Question: You can see <URL> how nicely 'C#'code statement is parse to tokens. For example, the following code:
'''
namespace MyNamespace
{
class MyClass
{
public void MyFunction(int arg1)
{
int var1 = arg1;
}
}
}
'''
is parsed to this:

I want to do something like this but with 'T-SQL' statement instead. For example, if I have the following 'T-SQL' statement:
'''
IIF(COALESCE([Col001], [Col002], [Col003]) > [Col004], [Col005] * [Col006] + ISNULL([Col007], [Col008]), CONCAT(SUBSTRING([Col009], 0, 3), 'sample text', [Col010]))
'''
will give me something like this:
'''
IIF, COALESCE, ISNULL, CONCAT, SUBSTRING - functions
[Col001], [Col002], ... , [Col010] - columns
0, 3, 'sample text' - variables
'''
or in case I have:
'''
ISNULL([Col001], [Col002], [Col003])
'''
structure with errors:
'''
[The isnull function requires 2 argument(s).] - error
'''
There are not any free or paid up-to-date solutions and it seems to use the Microsoft parser is the best solution here. As I have read I need to use the <URL>.
Can I do this using this namespace or it's better to start writing 'C#' class for my needs instead?
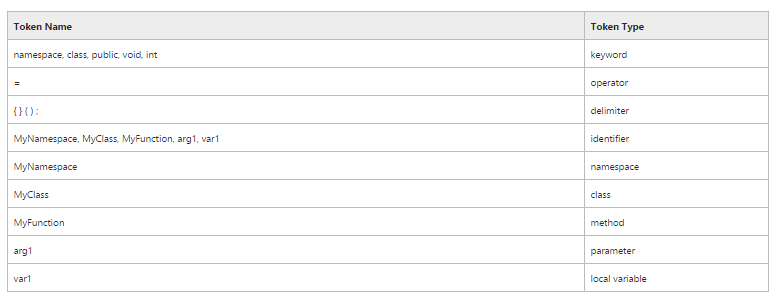
Answer: I had to add the reference manually in the csproj
> Microsoft.SqlServer.Management.SqlParser, Version=12.0.0.0, Culture=neutral, PublicKeyToken=89845dcd8080cc91
Like
'''
<Reference Include="Microsoft.SqlServer.Management.SqlParser, Version=12.0.0.0, Culture=neutral, PublicKeyToken=89845dcd8080cc91" />
'''
A simple example:
'''
string sql = "IIF(COALESCE([Col001], [Col002], [Col003]) > [Col004], [Col005] * [Col006] + ISNULL([Col007], [Col008]), CONCAT(SUBSTRING([Col009], 0, 3), 'sample text', [Col010]))";
var po = new ParseOptions { };
var scanner = new Scanner(po);
scanner.SetSource(sql, 0);
Tokens token;
int state = 0;
int start;
int end;
bool isPairMatch;
bool isExecAutoParamHelp;
while ((token = (Tokens)scanner.GetNext(ref state, out start, out end, out isPairMatch, out isExecAutoParamHelp)) != Tokens.EOF)
{
string str = sql.Substring(start, end - start + 1);
Console.WriteLine("{0}: {1}", token, str);
}
'''
<URL>
Taken from <URL>
Note that this parser recognizes a certain number of functions (like 'IIF', 'COALESCE', ...). Unrecognized functions are simply marked as 'TOKEN_ID', like column names.